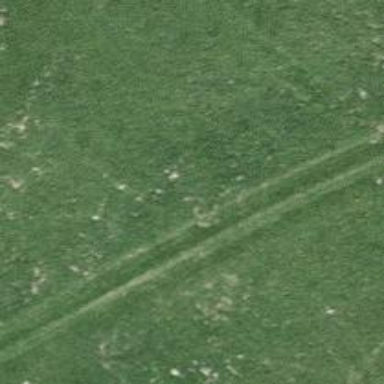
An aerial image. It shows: Track with grade 5 tracktype.